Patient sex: M
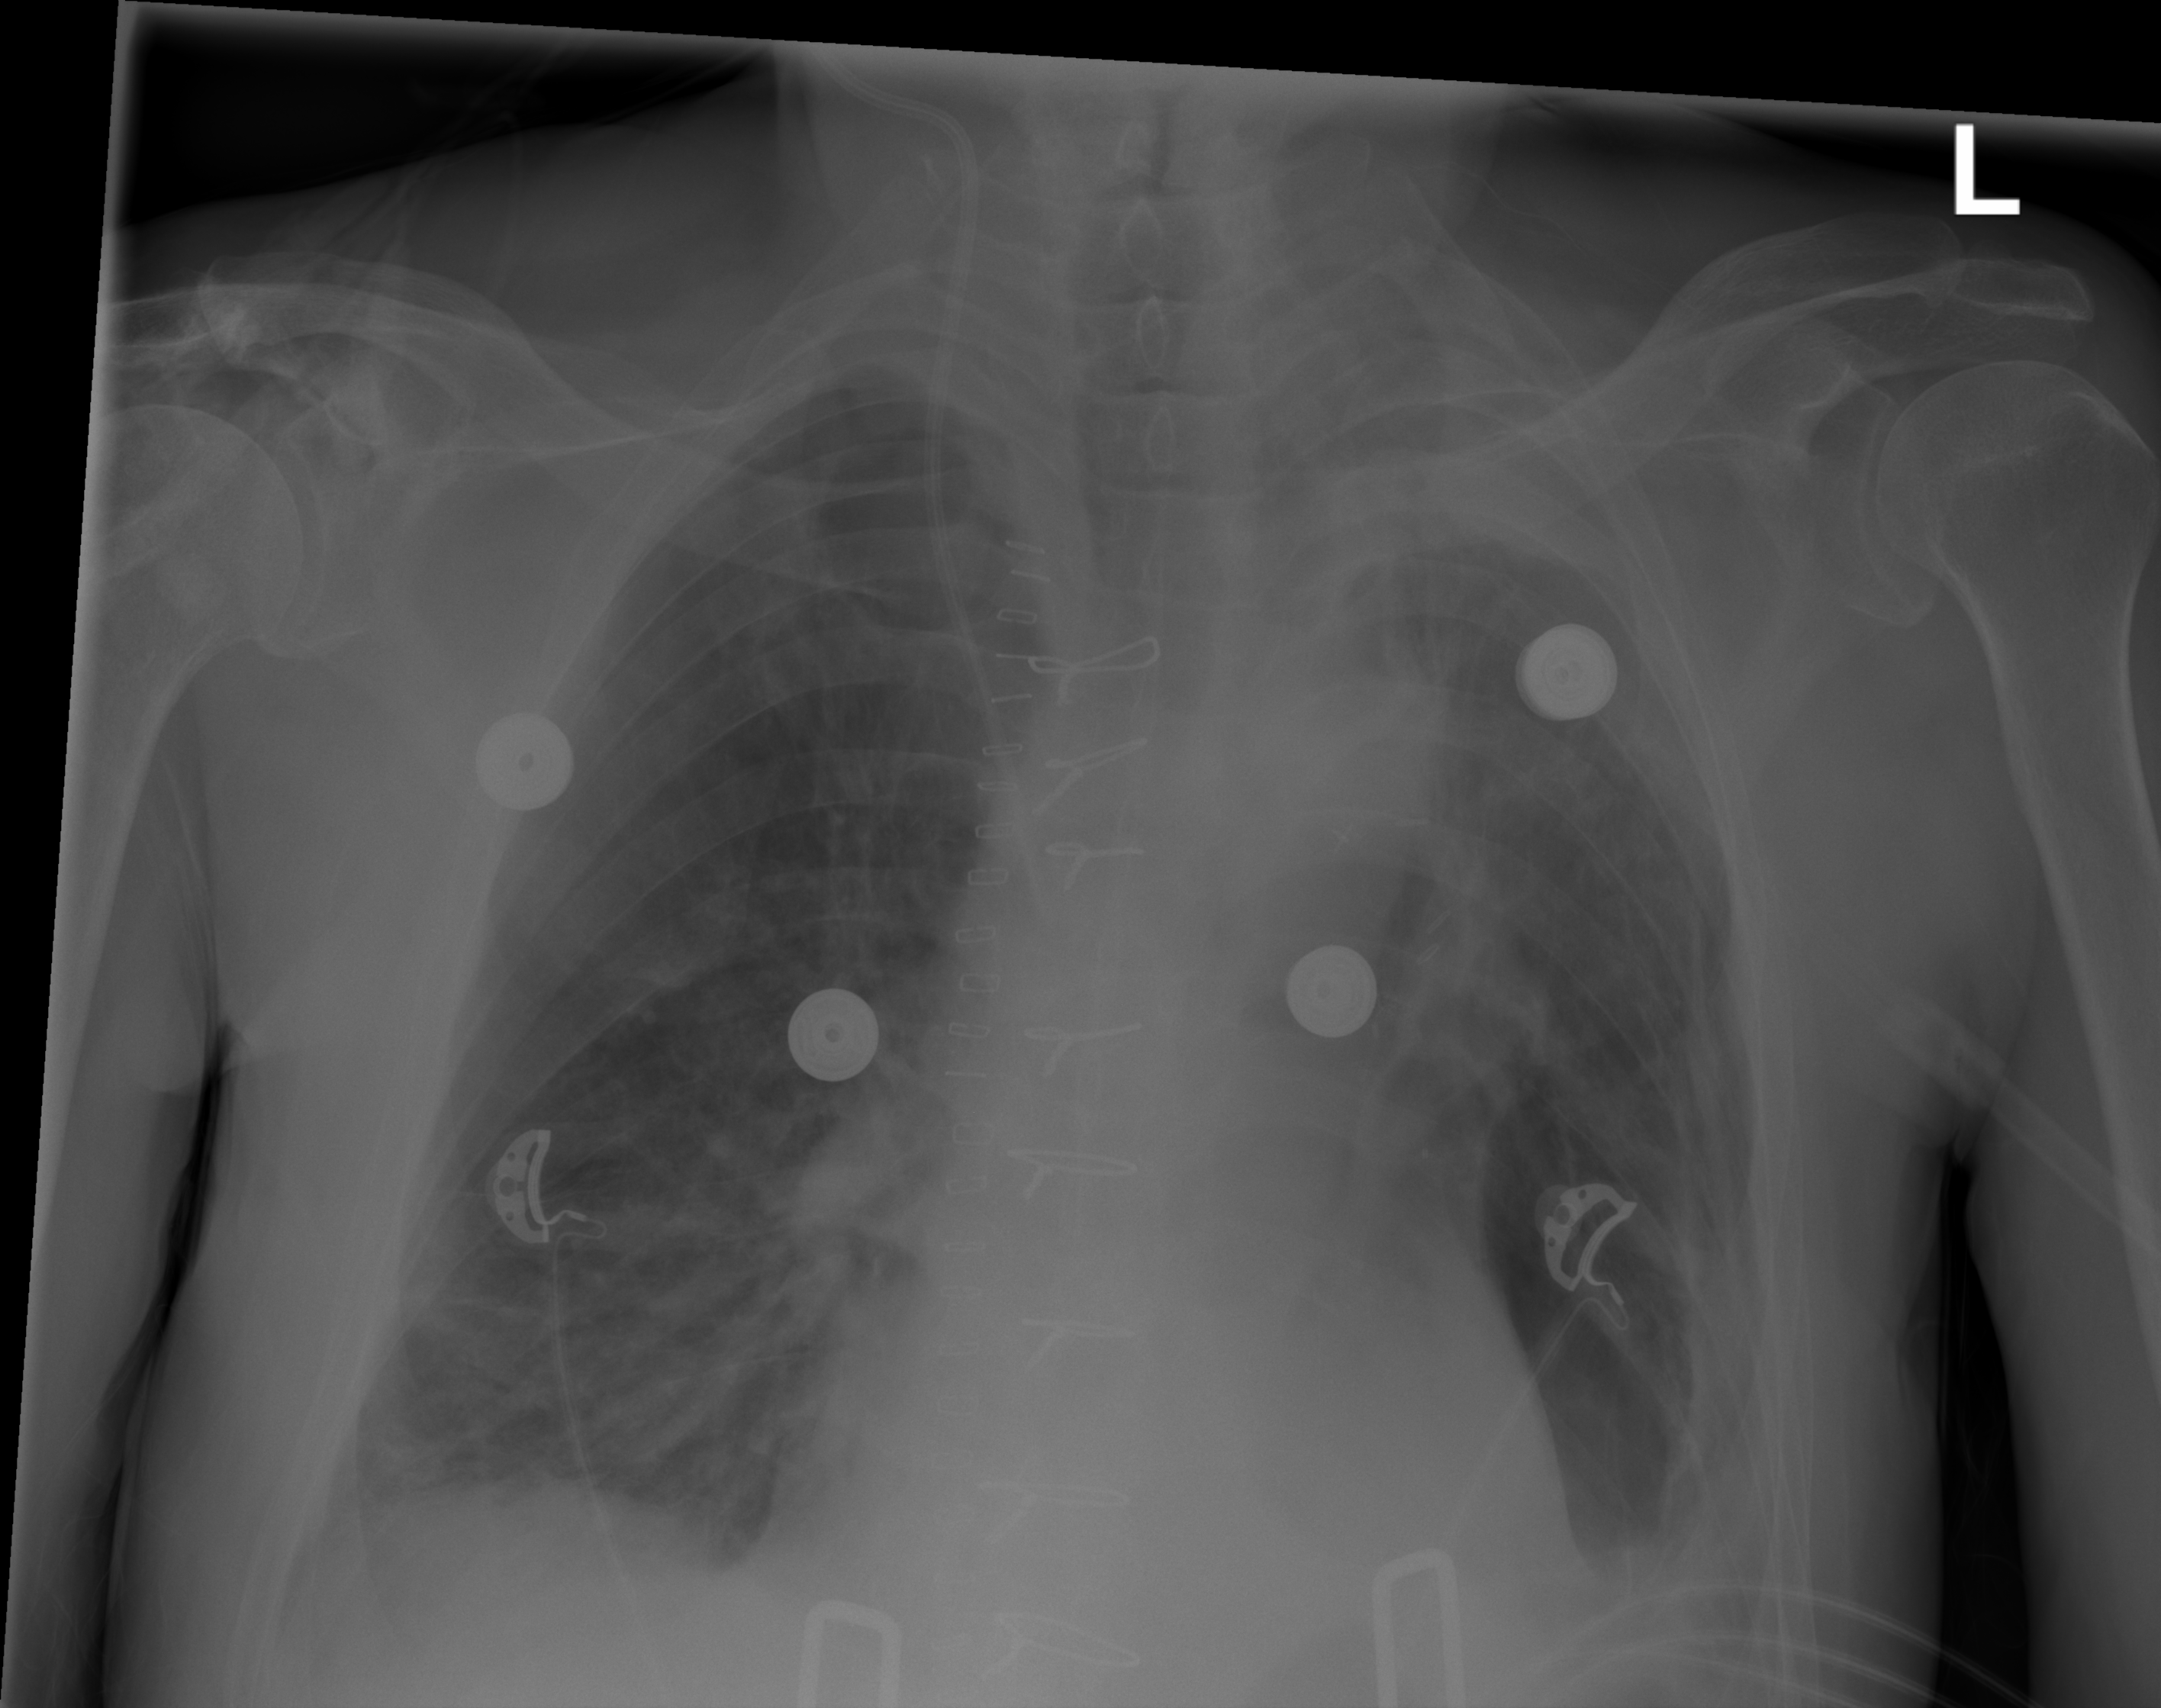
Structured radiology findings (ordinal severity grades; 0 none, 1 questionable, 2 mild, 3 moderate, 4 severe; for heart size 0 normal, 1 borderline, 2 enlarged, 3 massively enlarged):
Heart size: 0
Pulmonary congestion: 0
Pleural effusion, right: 0
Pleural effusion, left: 0
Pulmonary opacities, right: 0
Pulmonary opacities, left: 0
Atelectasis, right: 2
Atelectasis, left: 2